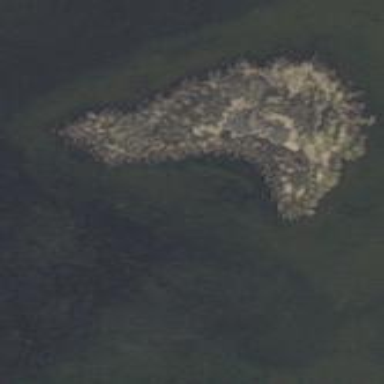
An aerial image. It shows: Islet.